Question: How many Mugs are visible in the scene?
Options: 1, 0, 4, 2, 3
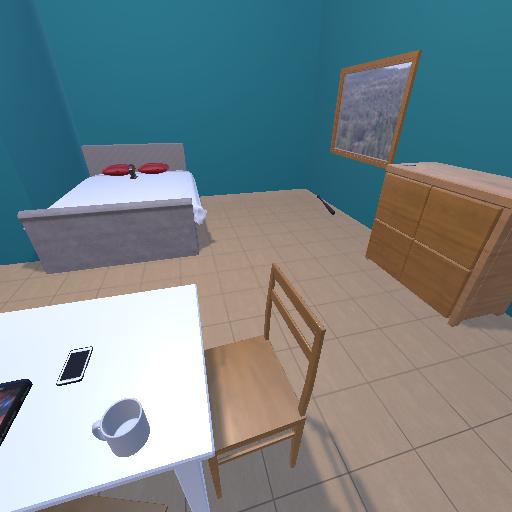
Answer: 1